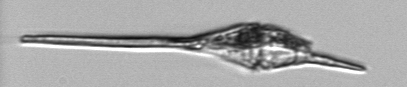
Label: Tripos_lineatus